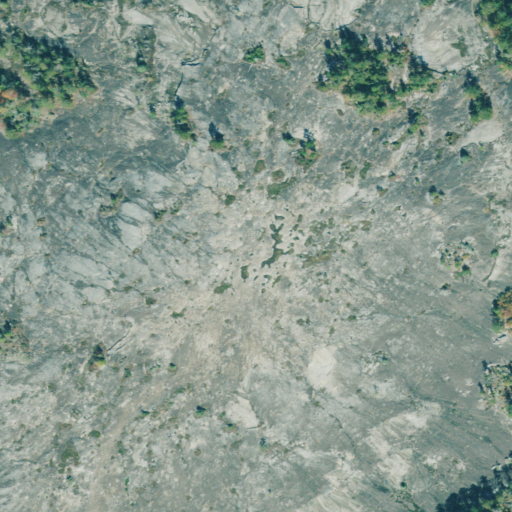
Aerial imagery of mountain in Georgia named Arabia Mountain containing barren land, grassland, evergreen forest, pasture, and deciduous forest